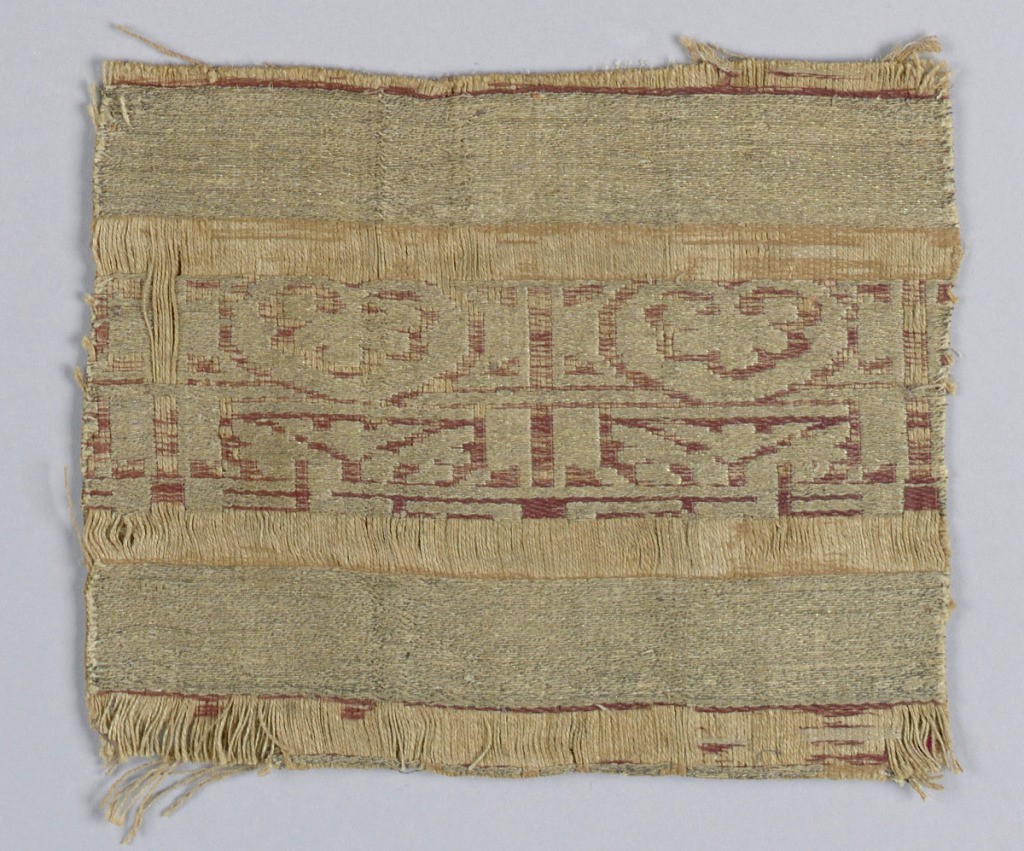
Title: Band fragment
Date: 15th century
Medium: silk, linen, metallic Technique: complementary weft 2/1 twill
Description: Horizontal bands of abstracted floral pattern.